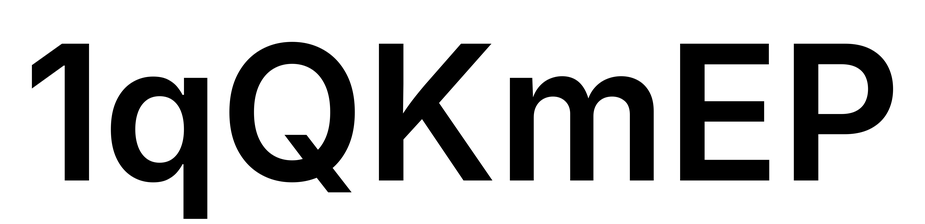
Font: Inter_SemiBold